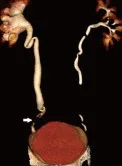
(B, C) Preoperative CTU of the patient.
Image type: radiology (ct)